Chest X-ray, AP view. Patient: 48 years old, sex F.
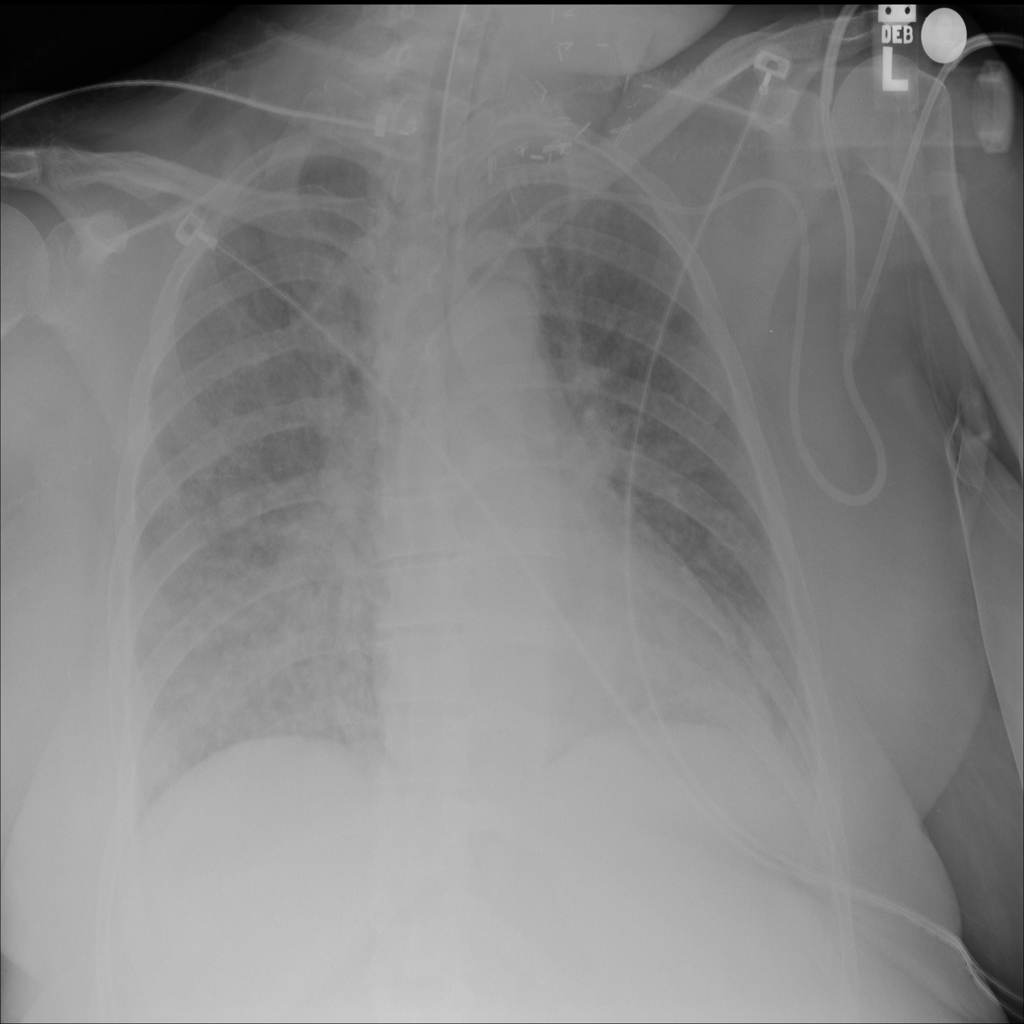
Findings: No Finding